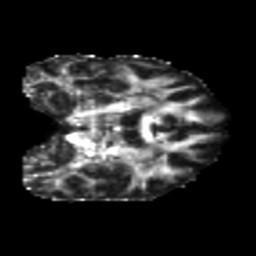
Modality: FA
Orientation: coronal
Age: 21
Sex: male
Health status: healthy
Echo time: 0.074 s